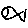
Label: fish